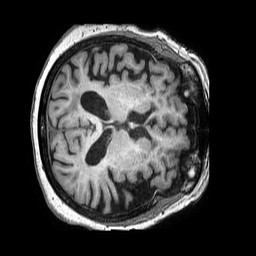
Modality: T1w
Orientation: axial
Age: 80
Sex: female
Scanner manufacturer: philips
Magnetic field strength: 3 T
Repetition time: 0.006771 s
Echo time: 0.003043 s